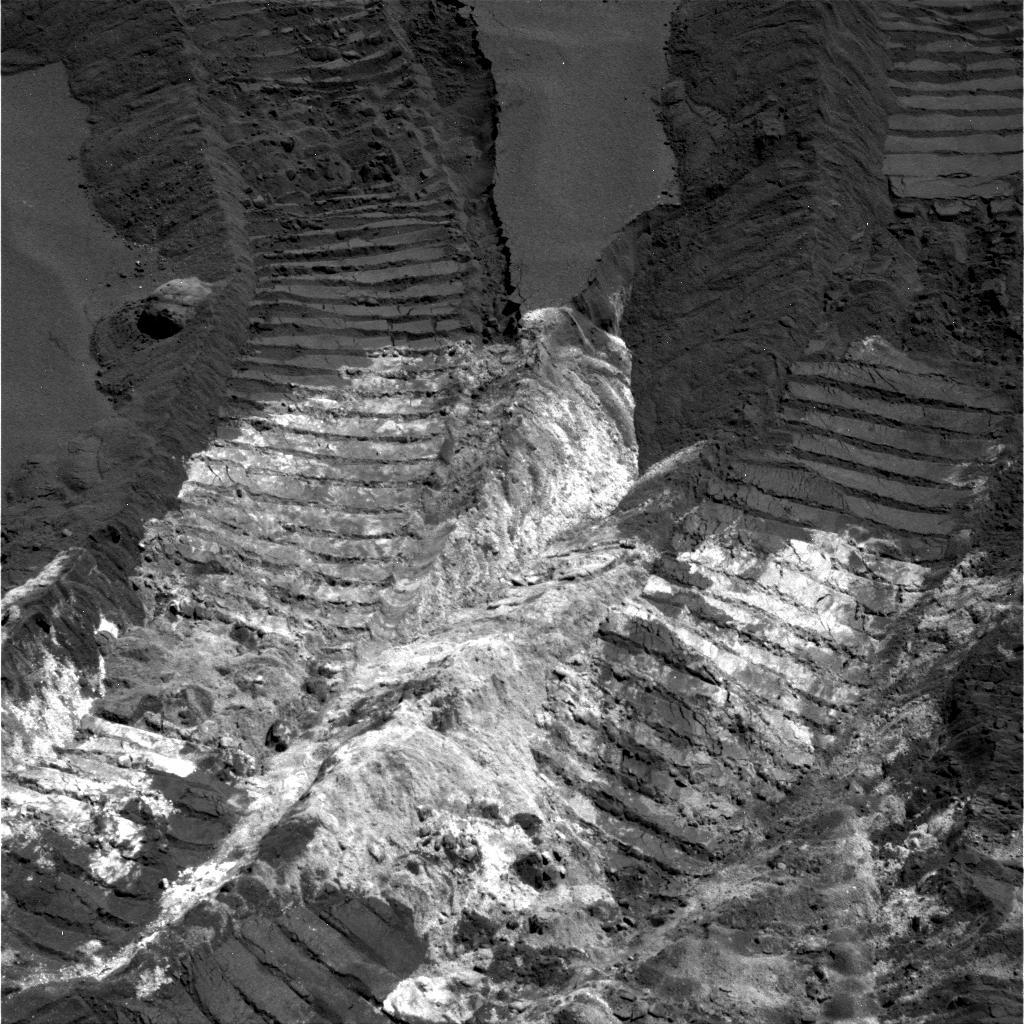
Terrain classes present: Bedrock, Gravel / Sand / Soil, Track